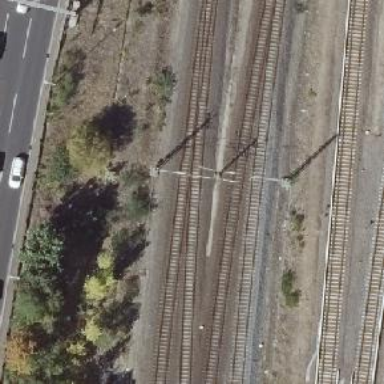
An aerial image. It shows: Railway track with contact lines for electrification.